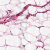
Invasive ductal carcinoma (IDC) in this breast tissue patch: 0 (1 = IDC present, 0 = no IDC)